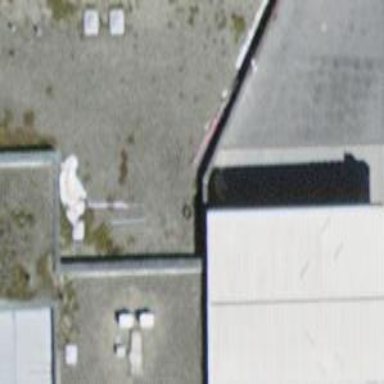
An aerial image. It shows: View of roof of building.